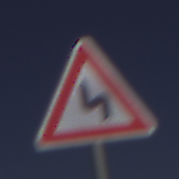
Verkehrszeichen: DoppelkurveZunaechstLinks
Umgebung: Outdoor, Nature
Tageszeit: MorningAfternoon
Wetter: Clear
Licht: Natural
Jahreszeit: NotSpecified
Kontrast: HighContrast